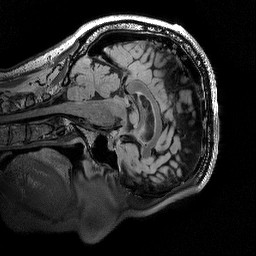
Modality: T2w
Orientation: sagittal
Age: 61
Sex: male
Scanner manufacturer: siemens
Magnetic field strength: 3 T
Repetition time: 5 s
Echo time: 0.386 s